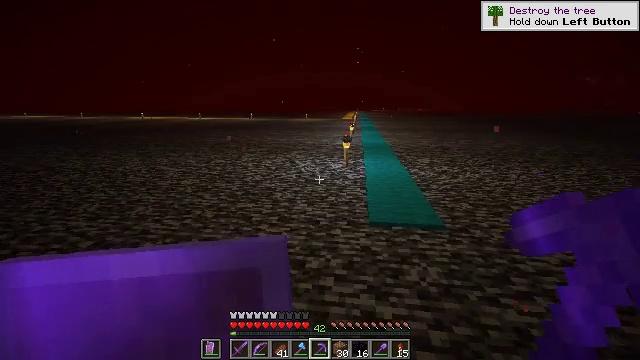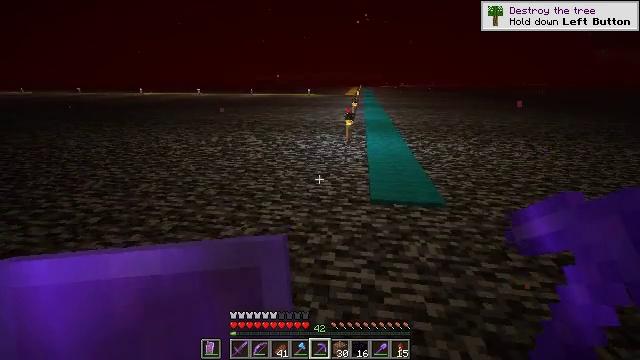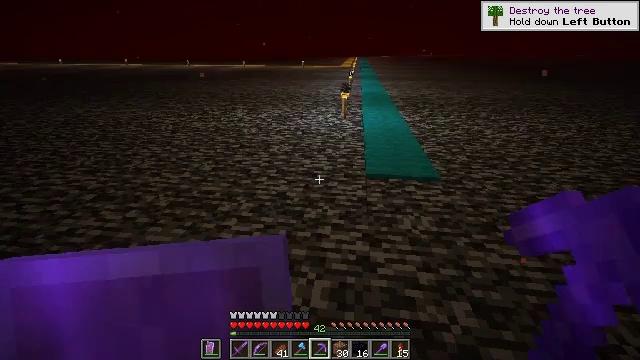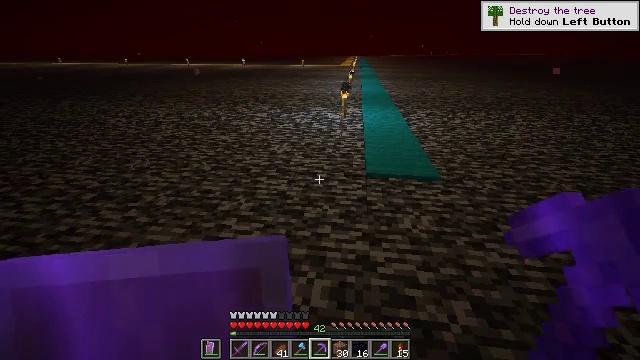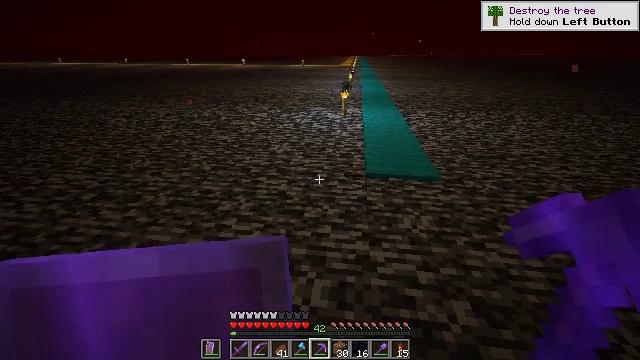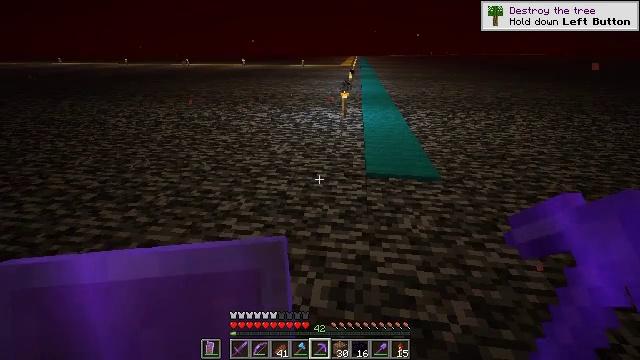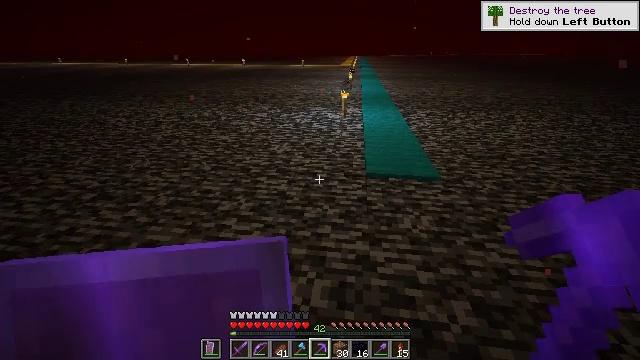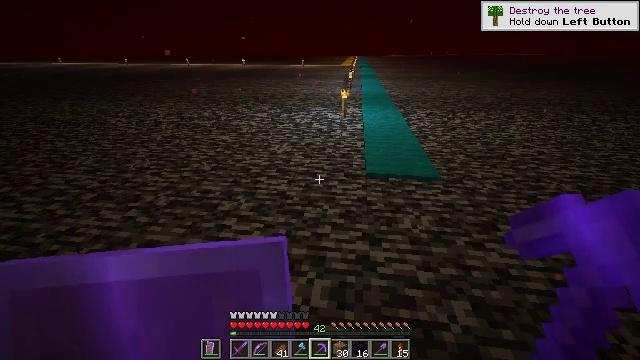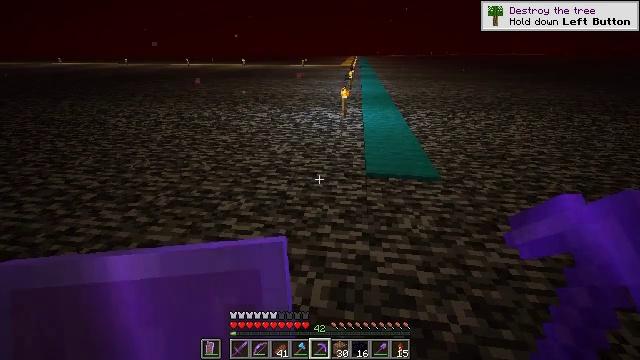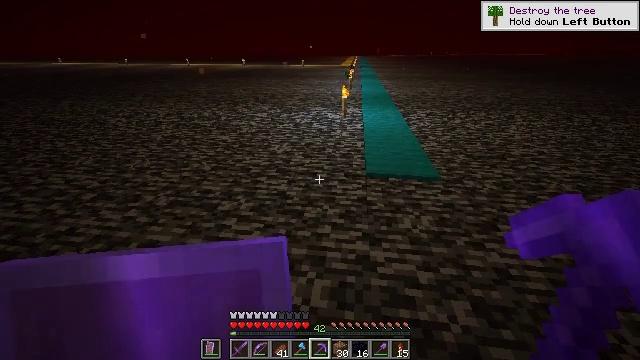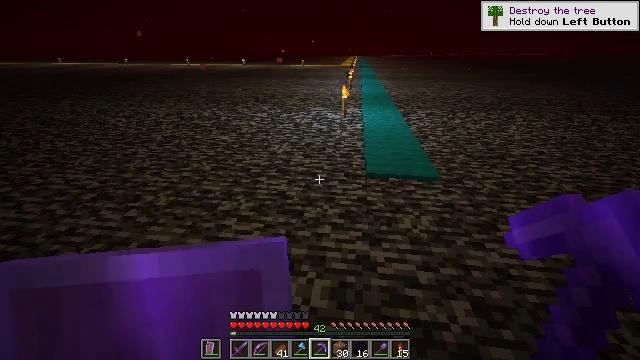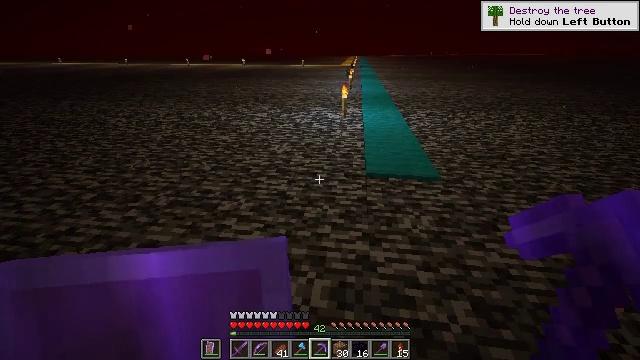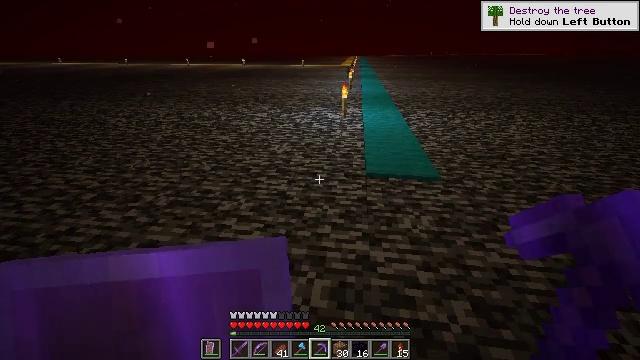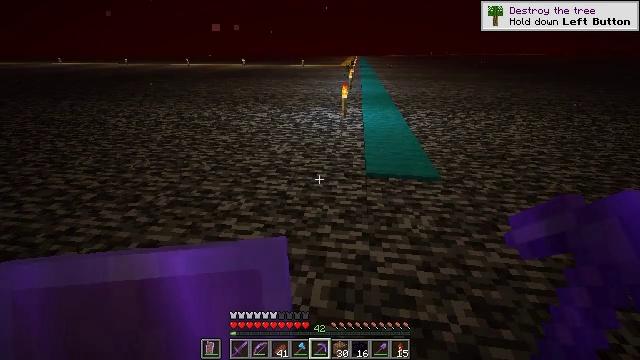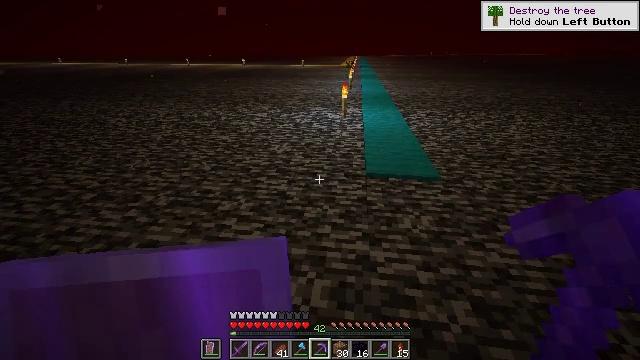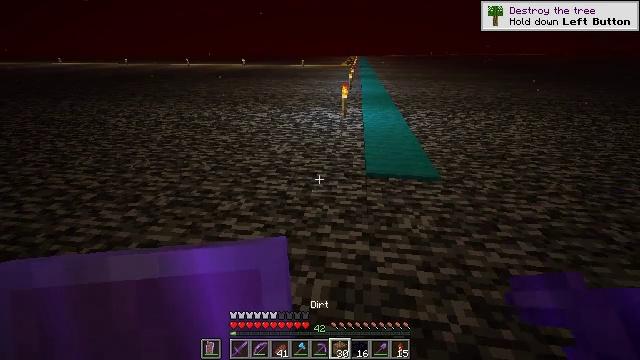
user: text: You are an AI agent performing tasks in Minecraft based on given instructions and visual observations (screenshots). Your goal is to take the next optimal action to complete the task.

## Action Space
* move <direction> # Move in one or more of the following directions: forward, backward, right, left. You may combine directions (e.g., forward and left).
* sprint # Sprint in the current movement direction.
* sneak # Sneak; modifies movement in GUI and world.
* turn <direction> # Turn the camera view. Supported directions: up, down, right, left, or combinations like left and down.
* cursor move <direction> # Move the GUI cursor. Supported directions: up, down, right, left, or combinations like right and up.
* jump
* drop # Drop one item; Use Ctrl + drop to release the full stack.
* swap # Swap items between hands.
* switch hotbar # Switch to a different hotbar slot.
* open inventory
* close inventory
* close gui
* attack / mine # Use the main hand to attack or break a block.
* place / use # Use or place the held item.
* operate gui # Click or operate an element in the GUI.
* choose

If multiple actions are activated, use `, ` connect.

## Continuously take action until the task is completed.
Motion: motion action
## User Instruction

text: mine block cyan carpet
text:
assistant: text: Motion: turn down
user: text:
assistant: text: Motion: turn right and down
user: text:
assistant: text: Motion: no_op
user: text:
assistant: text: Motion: no_op
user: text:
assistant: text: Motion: no_op
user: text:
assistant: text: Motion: no_op
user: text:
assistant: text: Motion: no_op
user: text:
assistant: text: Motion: no_op
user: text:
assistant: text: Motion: no_op
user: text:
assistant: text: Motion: no_op
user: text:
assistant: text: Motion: no_op
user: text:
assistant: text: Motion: no_op
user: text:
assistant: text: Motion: no_op
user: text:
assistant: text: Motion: no_op
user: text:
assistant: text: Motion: no_op
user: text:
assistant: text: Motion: no_op
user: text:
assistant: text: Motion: no_op
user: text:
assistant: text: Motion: no_op
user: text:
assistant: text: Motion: no_op
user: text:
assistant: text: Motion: no_op
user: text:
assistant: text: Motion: no_op
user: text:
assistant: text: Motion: turn right and up
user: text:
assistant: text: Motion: turn right and up
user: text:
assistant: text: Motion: turn right
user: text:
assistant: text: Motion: turn right
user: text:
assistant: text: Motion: no_op
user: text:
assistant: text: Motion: no_op
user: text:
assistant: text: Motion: no_op
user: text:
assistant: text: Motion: turn left
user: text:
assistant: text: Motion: turn left